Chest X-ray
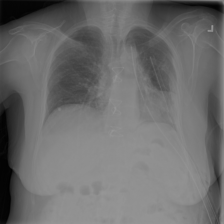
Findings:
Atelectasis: negative
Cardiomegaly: negative
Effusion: negative
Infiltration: negative
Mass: negative
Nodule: negative
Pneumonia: negative
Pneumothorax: positive
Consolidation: negative
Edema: negative
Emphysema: negative
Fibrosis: negative
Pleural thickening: positive
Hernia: negative